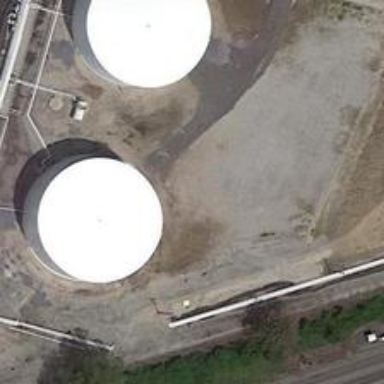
In the open space next to the road, there are two white round buildings .